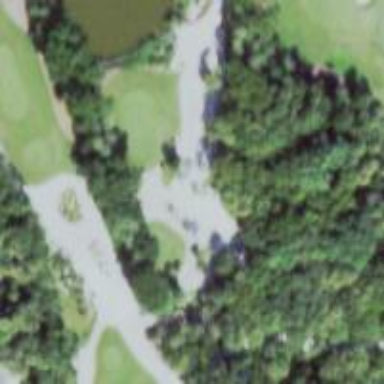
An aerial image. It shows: Sand bunker on golf course.